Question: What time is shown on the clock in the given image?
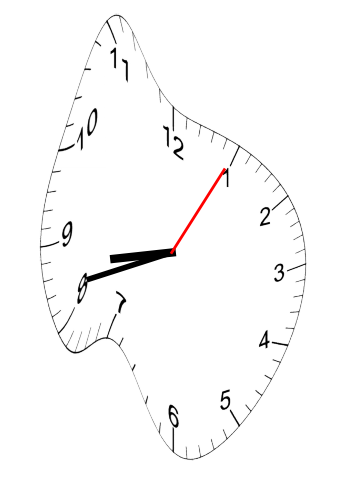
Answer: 08:42:05